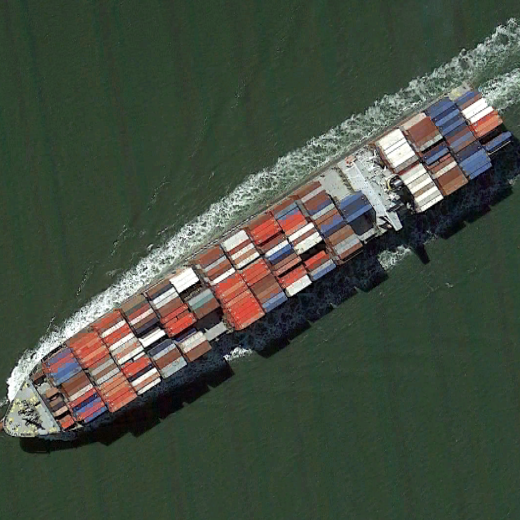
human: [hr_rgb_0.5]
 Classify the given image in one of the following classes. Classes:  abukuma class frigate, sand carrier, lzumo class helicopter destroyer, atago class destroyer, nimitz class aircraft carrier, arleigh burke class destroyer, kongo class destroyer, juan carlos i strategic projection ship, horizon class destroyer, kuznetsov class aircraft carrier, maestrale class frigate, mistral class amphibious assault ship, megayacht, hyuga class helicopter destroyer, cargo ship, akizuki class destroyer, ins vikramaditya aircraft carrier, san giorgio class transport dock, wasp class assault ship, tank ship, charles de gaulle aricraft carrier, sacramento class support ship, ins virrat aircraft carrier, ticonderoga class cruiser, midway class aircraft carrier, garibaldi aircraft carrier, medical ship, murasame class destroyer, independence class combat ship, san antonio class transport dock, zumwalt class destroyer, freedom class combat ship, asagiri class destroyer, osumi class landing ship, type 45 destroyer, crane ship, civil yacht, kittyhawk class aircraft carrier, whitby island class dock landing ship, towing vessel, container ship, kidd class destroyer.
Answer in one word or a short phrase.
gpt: Container ship